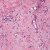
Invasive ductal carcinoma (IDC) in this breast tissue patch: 0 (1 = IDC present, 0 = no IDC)